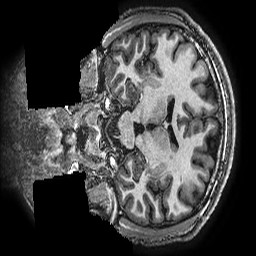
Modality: T1w
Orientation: coronal
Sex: male
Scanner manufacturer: ge
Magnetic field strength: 3 T
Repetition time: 0.007644 s
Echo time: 0.003468 s